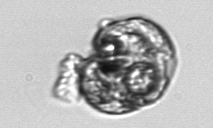
Label: Proterythropsis